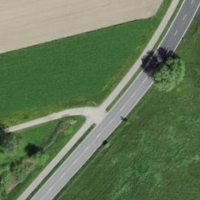
EUNIS habitat code: 24
Species observed at this site:
Filipendula ulmaria